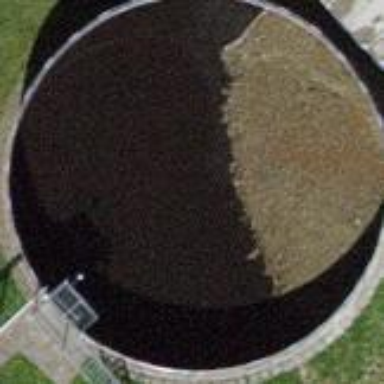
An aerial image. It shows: Storage tank with man-made structure.